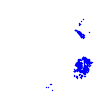
Particle: electron